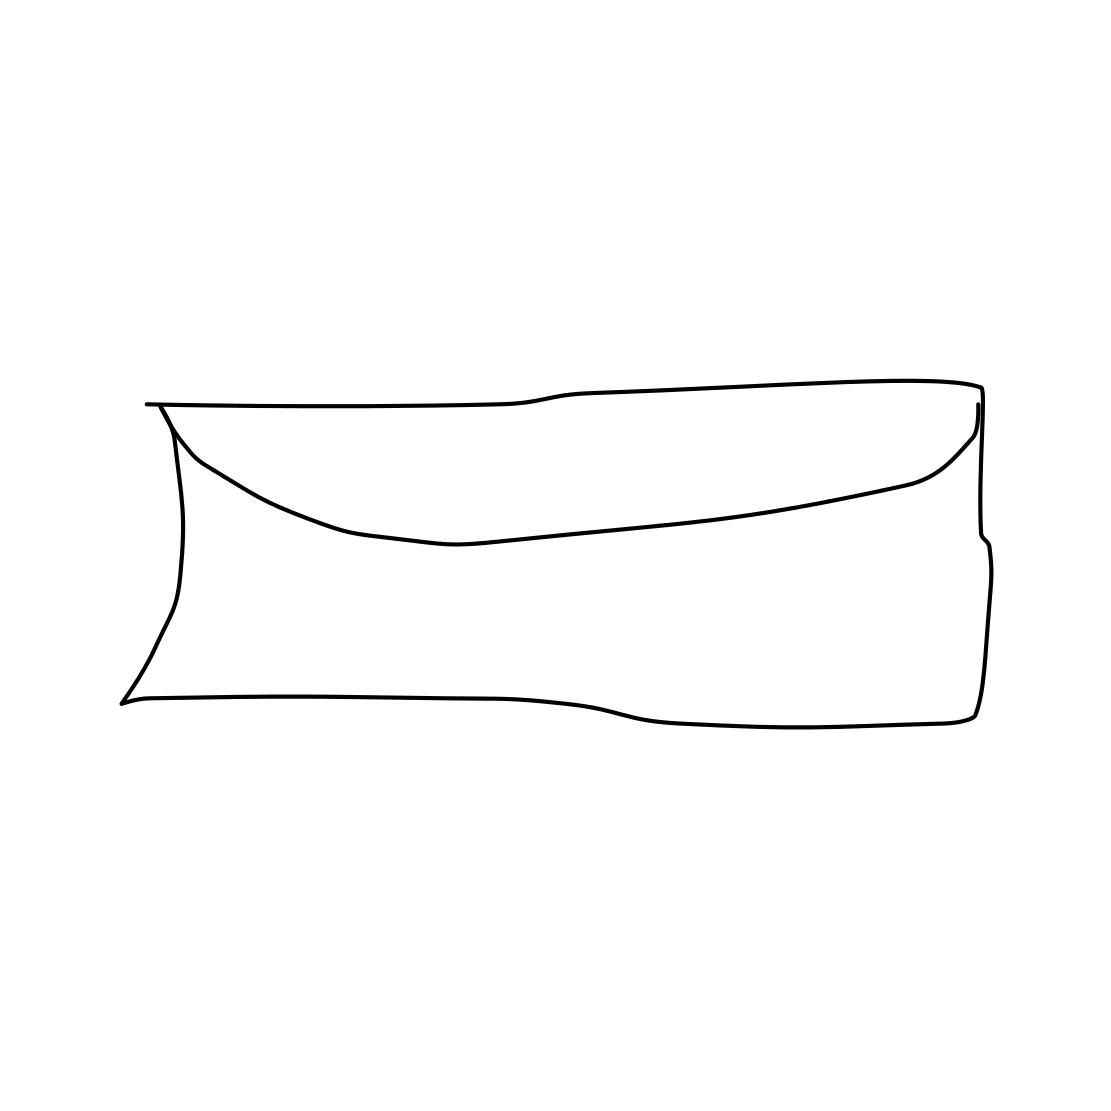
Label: envelope